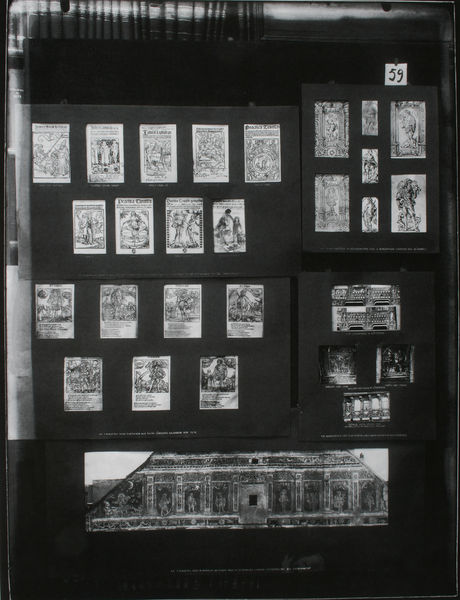
Titel: Der Bilderatlas Mnemosyne - Tafel 59
Künstler: Aby Warburg
Standort: London
Institution: Warburg Institute ©
Schlagwörter: dunkel, gott, weiß, glas, grau, hintergrund, schwarz, gebäude, schloss, alt, wand, bibel, rahmen, bild, felder, bilder, bücher, fotos, moderne, sammeln, modern, mauer, grafik, graphik, klein, tafel, karten, metall, collage, galerie, foto, fotografie, photographie, zettel, religion, schwarzweiss, reihe, kasten, photo, reihen, ausstellung, poster, jesus, sammlung, niesche, nummer, abbildung, anordnung, drucke, bauwerk, bildchen, plakate, zeichnungen, box, ordnung, notizen, teile, tafeln, geklebt, einzeln, atlas, montage, fotografien, photos, bilderwand, automat, album, warburg, photographien, zusammenstellung, aby warburg, aby, bilderatlas, mnemosyne, briefmarken, mnymose, vergleichen, 59, ausstellungskasten, tafel 59